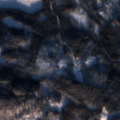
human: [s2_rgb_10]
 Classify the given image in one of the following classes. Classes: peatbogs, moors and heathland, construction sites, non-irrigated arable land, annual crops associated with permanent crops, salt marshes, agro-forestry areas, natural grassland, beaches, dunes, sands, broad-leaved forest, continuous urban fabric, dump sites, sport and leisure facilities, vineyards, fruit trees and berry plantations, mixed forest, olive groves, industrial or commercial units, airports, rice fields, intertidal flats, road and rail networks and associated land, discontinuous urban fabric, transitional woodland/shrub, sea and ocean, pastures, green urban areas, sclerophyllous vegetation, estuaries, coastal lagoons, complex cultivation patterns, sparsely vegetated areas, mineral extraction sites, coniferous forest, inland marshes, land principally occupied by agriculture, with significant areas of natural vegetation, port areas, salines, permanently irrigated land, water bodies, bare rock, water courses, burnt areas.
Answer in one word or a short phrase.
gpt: broad-leaved forest, coniferous forest, mixed forest